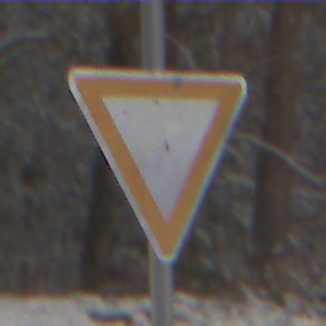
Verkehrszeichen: VorfahrtGewaehren
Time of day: MorningAfternoon
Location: Outdoor (Nature)
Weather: PartlyCloudy
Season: Winter
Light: Natural